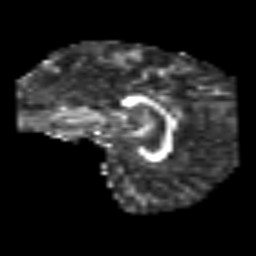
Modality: FA
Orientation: sagittal
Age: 51
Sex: female
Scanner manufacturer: siemens
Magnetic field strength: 3 T
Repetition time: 3.2 s
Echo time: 0.081 s